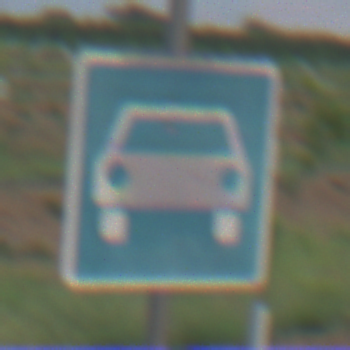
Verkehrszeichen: Kraftfahrstrasse
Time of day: SunriseSunset
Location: Outdoor (Nature)
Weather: PartlyCloudy
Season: NotSpecified
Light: Natural